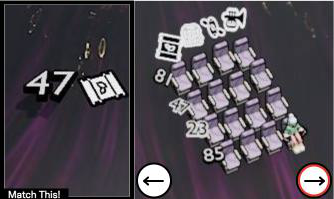
Task: seats
Answer: no